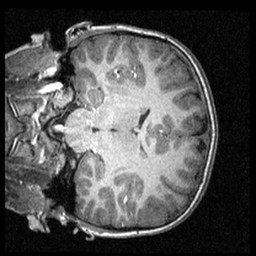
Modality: T1w
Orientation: coronal
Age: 12
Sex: male